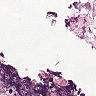
Metastatic tissue present: no